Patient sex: F
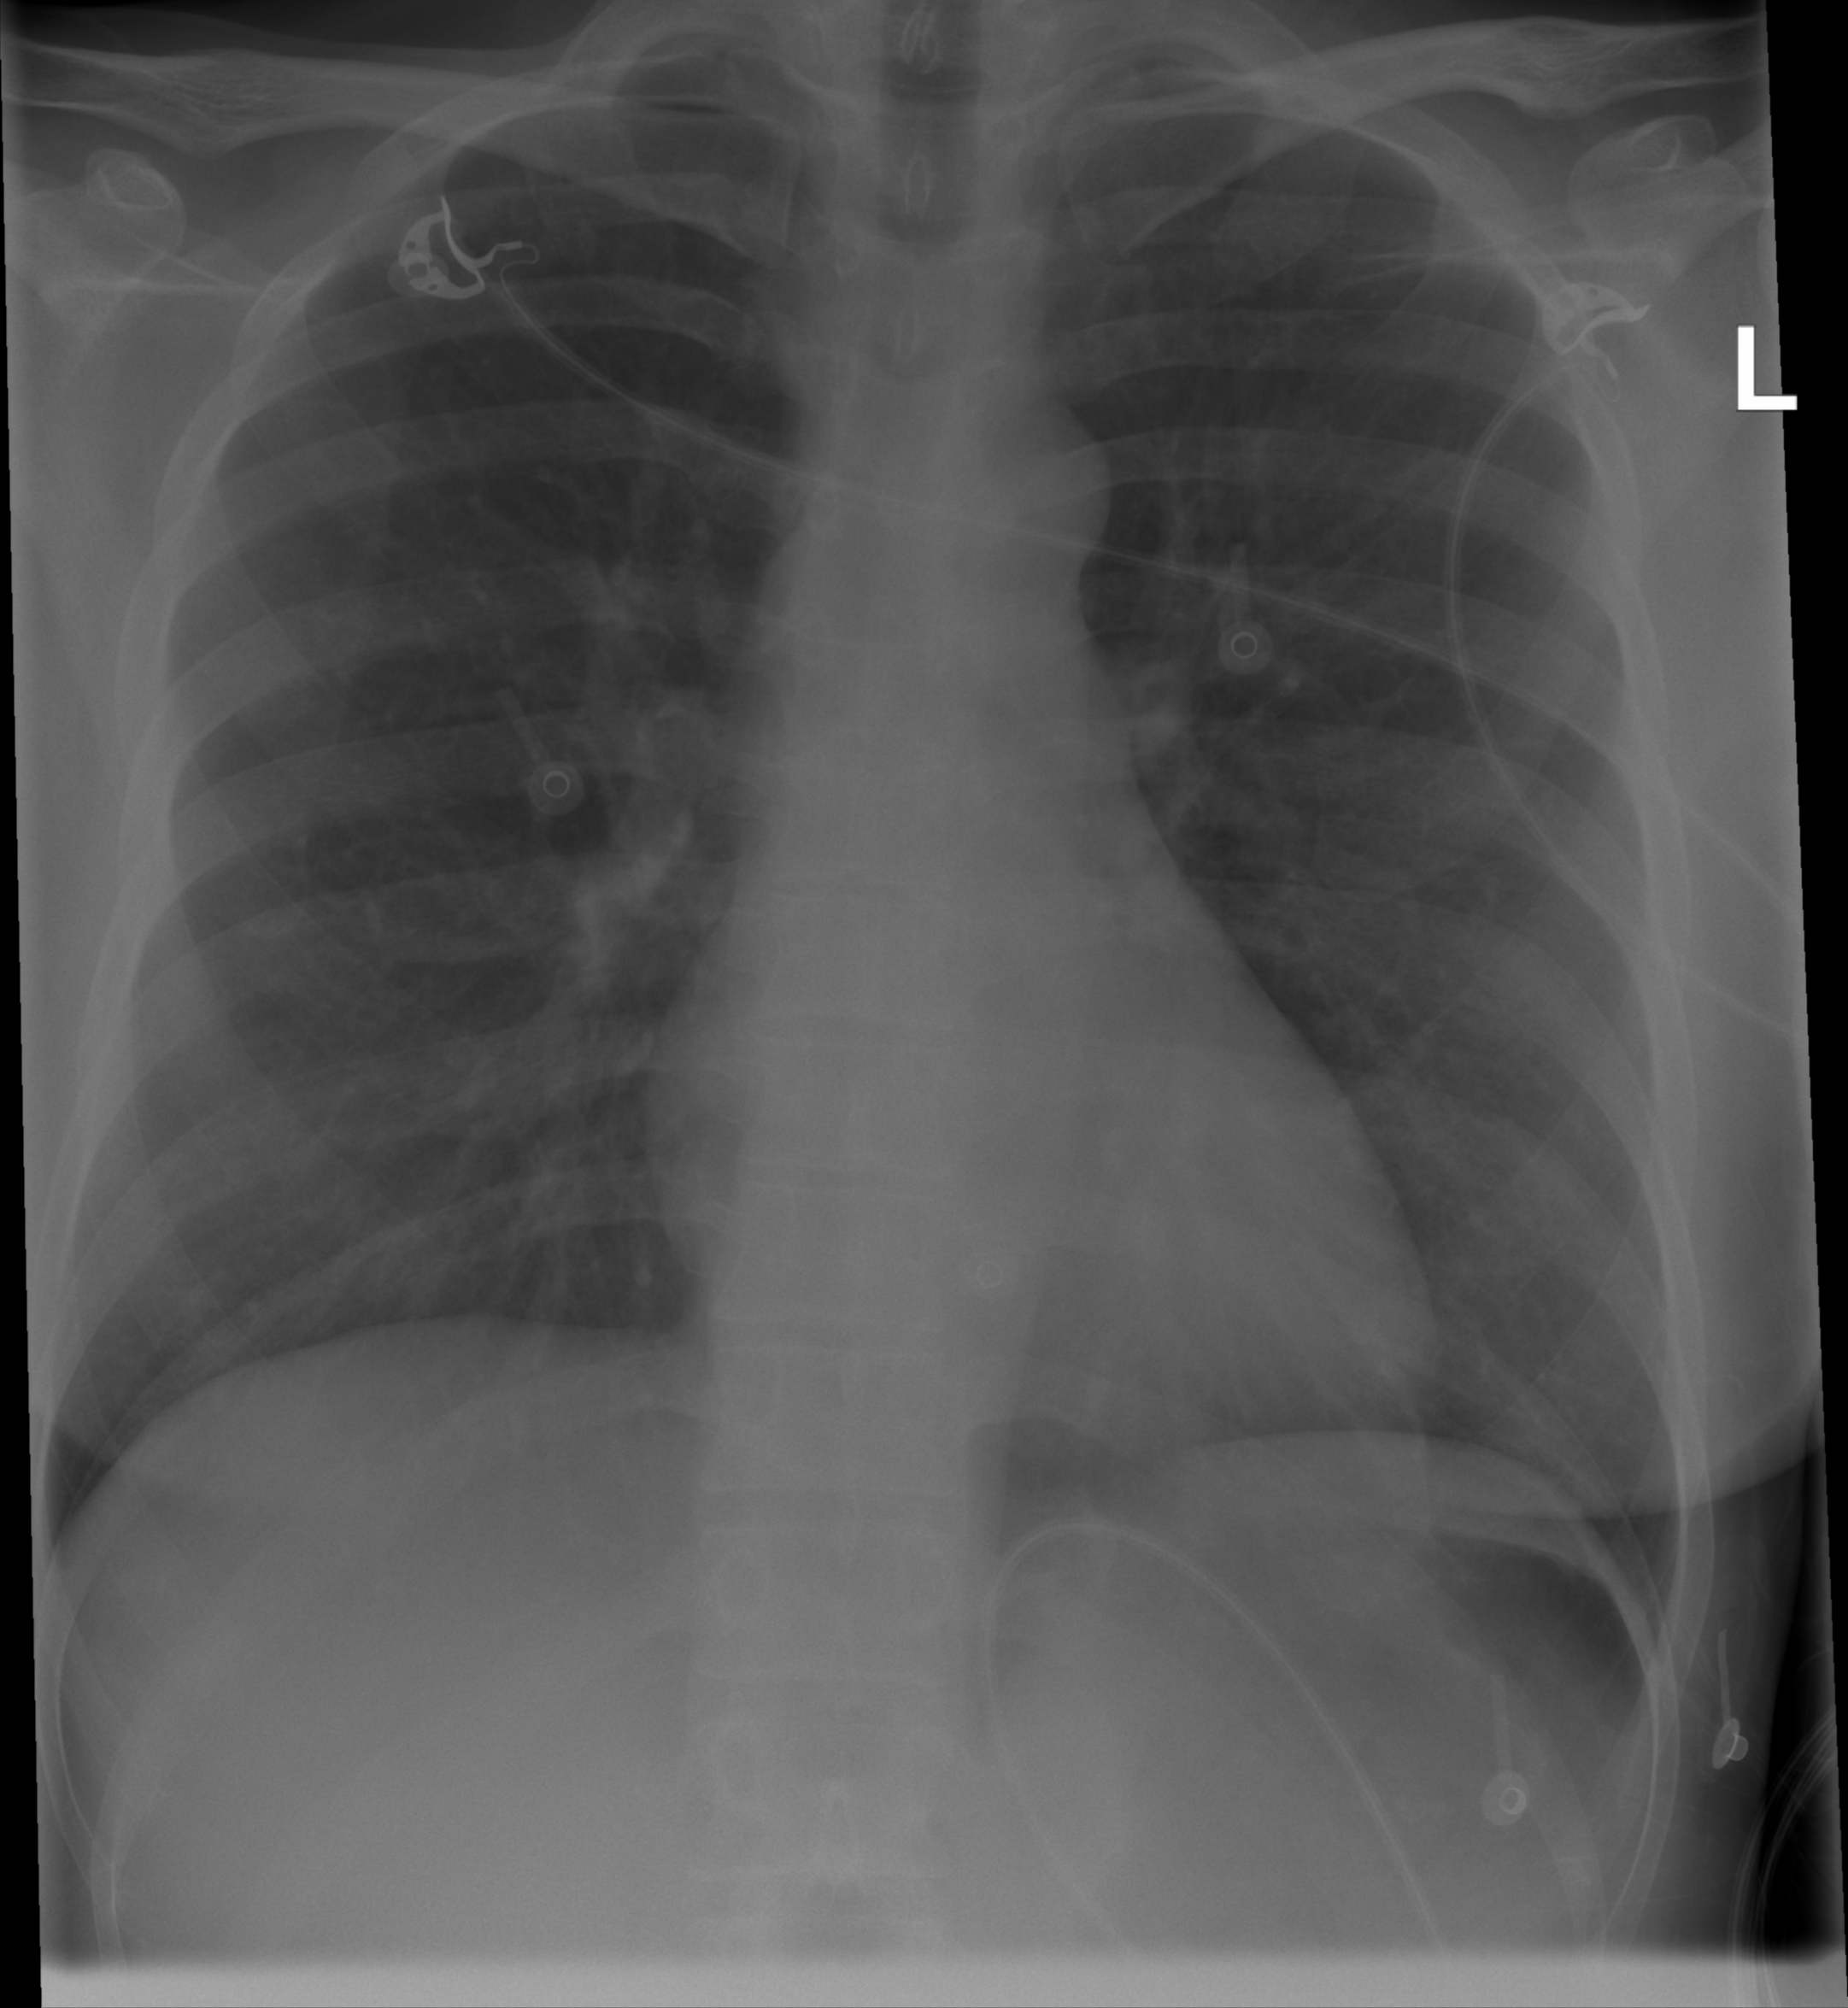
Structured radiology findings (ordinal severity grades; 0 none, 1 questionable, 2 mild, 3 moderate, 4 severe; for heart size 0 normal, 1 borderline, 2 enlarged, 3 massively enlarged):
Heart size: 0
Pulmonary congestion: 0
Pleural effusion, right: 0
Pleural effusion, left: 0
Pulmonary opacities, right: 0
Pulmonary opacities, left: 0
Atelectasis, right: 1
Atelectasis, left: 1